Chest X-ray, PA view. Patient: 50 years old, sex M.
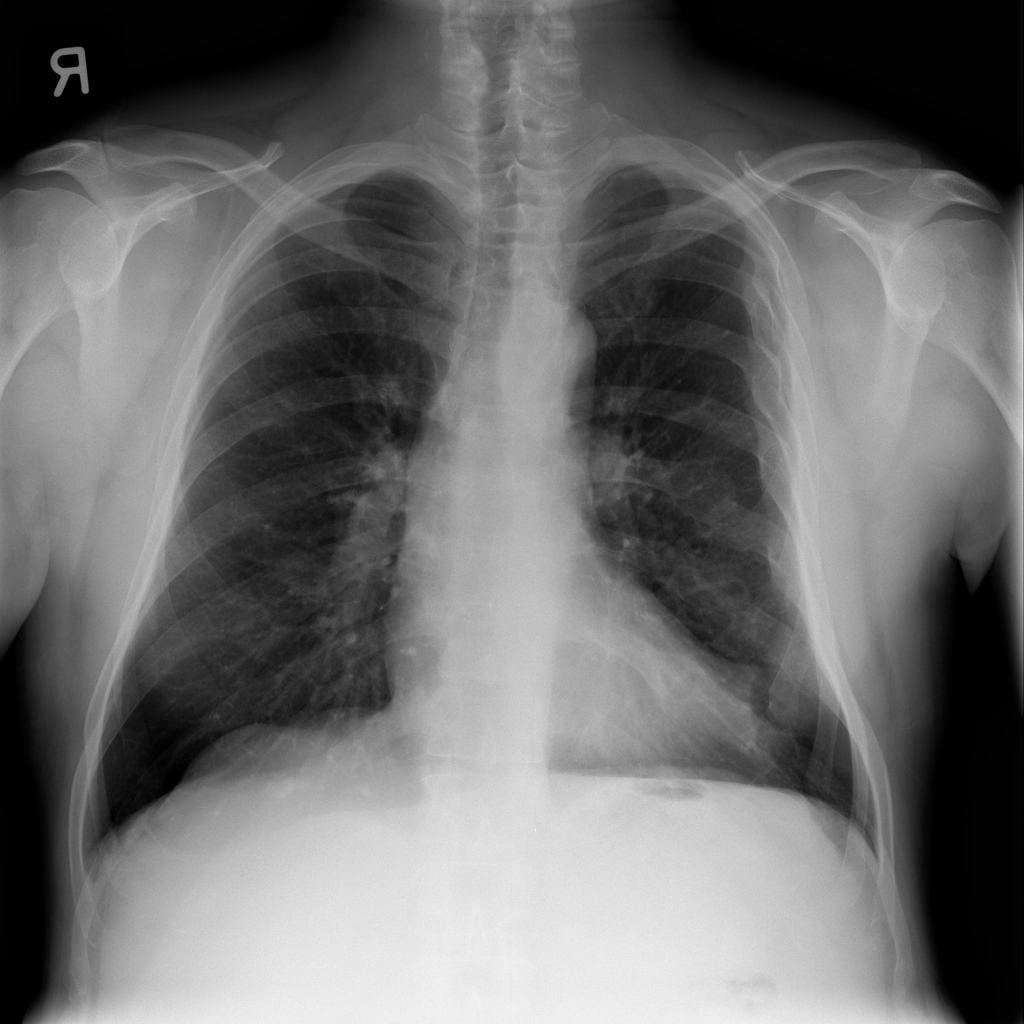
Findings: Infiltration